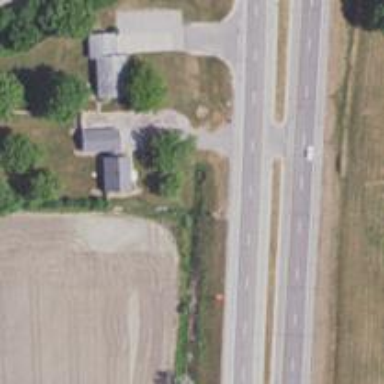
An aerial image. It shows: Primary highway.